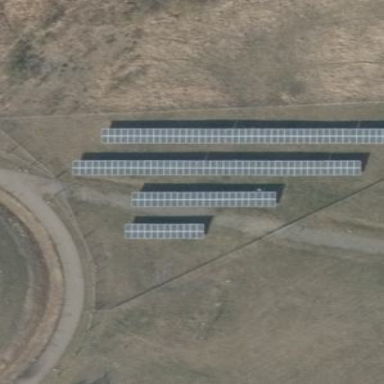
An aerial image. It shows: Solar power generator surrounded by fence. The generator uses photovoltaic method with solar photovoltaic panels.